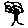
Label: tree